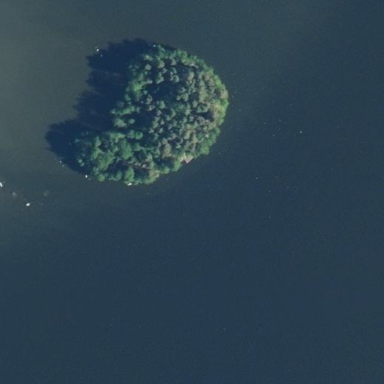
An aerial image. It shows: Islet covered with woodland.